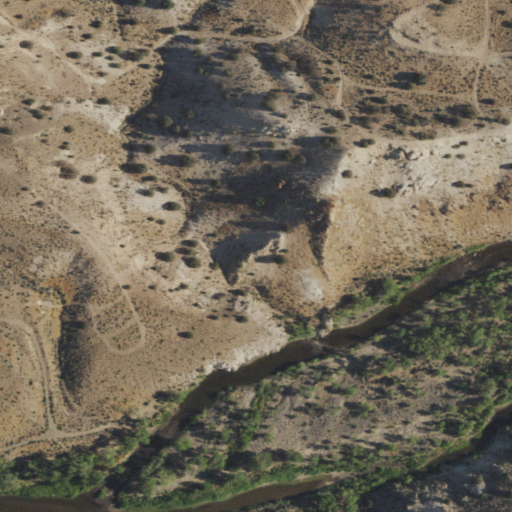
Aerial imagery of valley in Nevada named Eureka Canyon containing shrub, woody wetlands, low intensity development, barren land, open water, and open development